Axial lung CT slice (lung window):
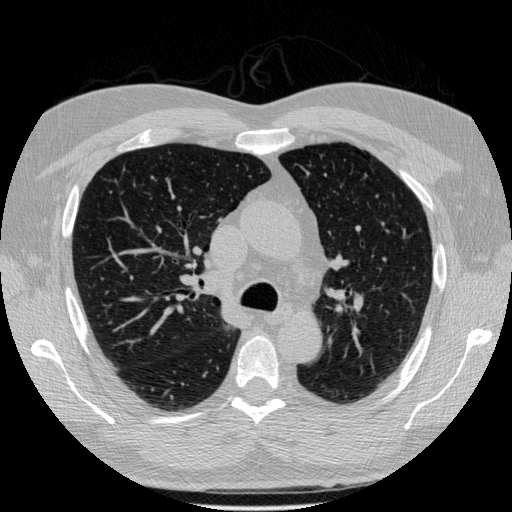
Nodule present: no